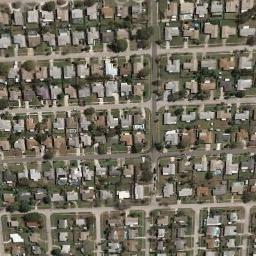
Label: residential